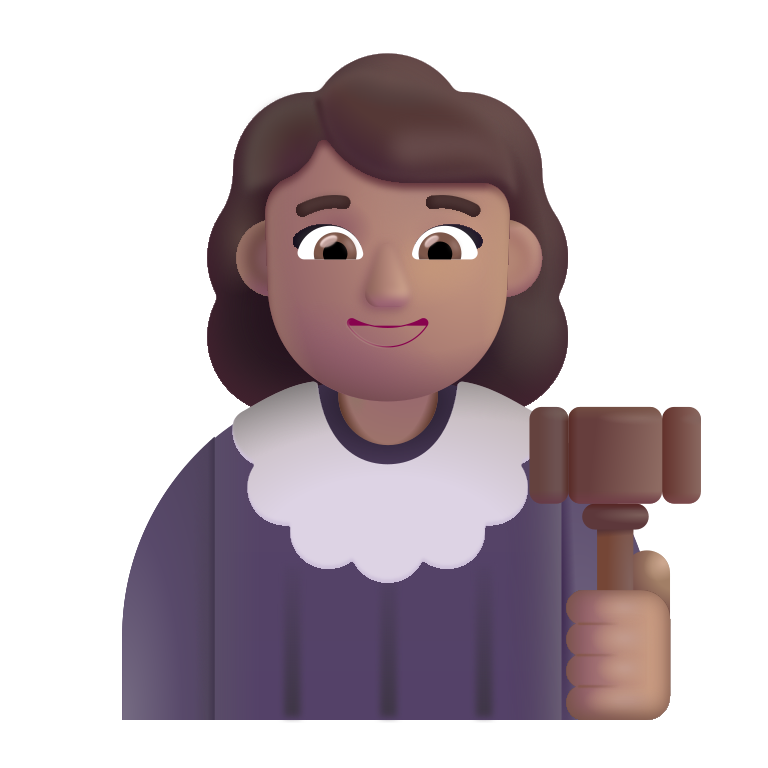
woman judge color